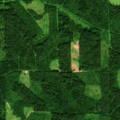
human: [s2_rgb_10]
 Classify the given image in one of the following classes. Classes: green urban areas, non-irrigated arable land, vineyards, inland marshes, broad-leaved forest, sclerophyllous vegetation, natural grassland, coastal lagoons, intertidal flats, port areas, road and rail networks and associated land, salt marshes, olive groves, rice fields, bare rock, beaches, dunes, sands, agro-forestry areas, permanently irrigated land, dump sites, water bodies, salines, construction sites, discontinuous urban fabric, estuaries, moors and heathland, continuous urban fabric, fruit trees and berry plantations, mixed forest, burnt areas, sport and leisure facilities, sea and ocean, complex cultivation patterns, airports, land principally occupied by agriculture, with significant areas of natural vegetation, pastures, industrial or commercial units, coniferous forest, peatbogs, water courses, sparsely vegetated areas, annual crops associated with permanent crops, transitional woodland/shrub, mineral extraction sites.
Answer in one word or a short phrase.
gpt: coniferous forest, mixed forest, transitional woodland/shrub